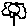
Label: flower